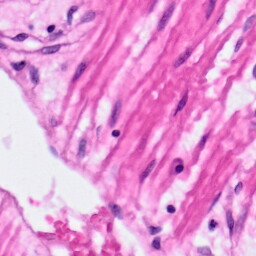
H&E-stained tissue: Pancreatic